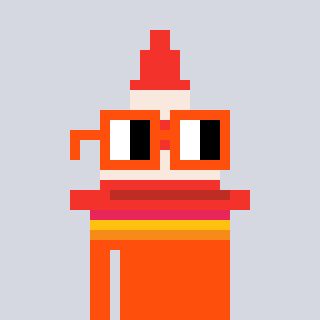
a pixel art character with square orange glasses, a cone-shaped head and a orange-colored body on a cool background